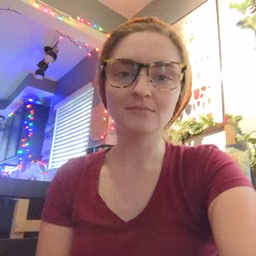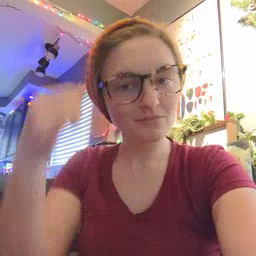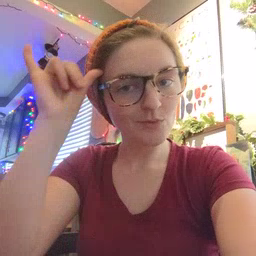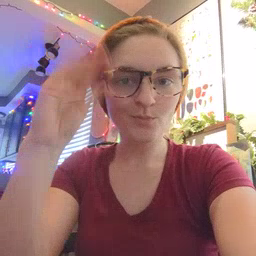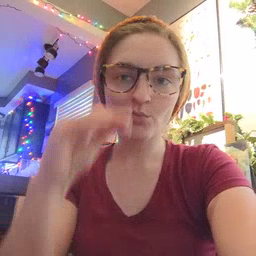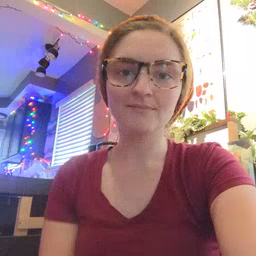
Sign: cowboy